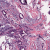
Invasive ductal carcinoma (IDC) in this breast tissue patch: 1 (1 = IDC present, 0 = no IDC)